Question: I want to calculate the sinus of user inputs using my own functions based on this equation:
'sin(x) = sum_(i=0)^n (-1)^i * (x^(2 i + 1)/((2 i + 1)!))'

I have this code and to my understandings I do exactly the same as what's written in the equation:
'''
#include <stdio.h>
#include <math.h>
int faculty(int factor)
{
int result = 1;
if (factor > 0)
{
for (int i = 1; i <= factor; i++)
{
result = result * i;
}
}
else
{
result = 1;
}
return result;
}
double my_sin(double x, int n)
{
double my_sin = 0;
for (int j = 0; j < n ; j++)
{
double i = (double)j;
double faculty_j = (double)faculty(2*j+1);
my_sin = my_sin + (pow((-1.0), i) * (pow(x, (double)(2.0 * i + 1.0)) / faculty_j));
}
return my_sin;
}
int main()
{
int n = 0;
double x = 0;
printf("x=");
scanf("%lf", &x);
printf("n=");
scanf("%i", &n);
printf("sin(%i)=", (int)x);
printf("%lf
", my_sin(x, n));
return 0;
}
'''
However for example when I use 'x = 8' and 'n = 5' I get 'sin(8)=149' as a result. I tried debugging the code for some time now but I have no idea where the problem might be or how to find out what the problem is.
---
Updated code:
'''
#include <stdio.h>
long int factorial(int factor)
{
long int result = 1;
if (factor > 0)
{
for (int i = 1; i <= factor; i++)
{
result = result * i;
}
}
else
{
result = 1;
}
return result;
}
double my_pow(double a, double b)
{
if (b == 0)
{
return 1;
}
double result = a;
double increment = a;
double i, j;
for (i = 1; i < b; i++)
{
for (j = 1; j < a; j++)
{
result += increment;
}
increment = result;
}
return result;
}
double my_sin(double x, int n)
{
double my_sin = 0;
for (int j = 0; j < n ; j++)
{
double i = (double)j;
double faculty_j = (double)factorial(2*i+1);
my_sin = my_sin + (my_pow((-1.0), i) * (my_pow(x, 2.0 * i + 1.0) / faculty_j));
}
return my_sin;
}
int main()
{
int n = 0;
double x = 0;
printf("x=");
scanf_s("%lf", &x);
printf("n=");
scanf_s("%i", &n);
printf("sin(%i)=", (int)x);
printf("%lf
", my_sin(x, n));
return 0;
}
'''
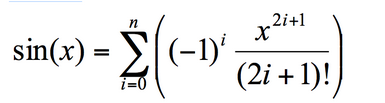
Answer: The problem here is not necessarily your code. It's just your expectations on the equation. I tested the Taylor series for n=5 in Wolfram Alpha and subtracted sin(x) from the series, using the query
'''
(sum (-1)^i * x^(2i+1)/(2i+1)!, i=0 to 5) - sin(x)
'''
to see the error.
<URL>
<URL>
As you can see, the series does a very good approximation when x is around 0, but when x goes above 3, the errors starts to be huge, and they are growing extremely fast. At x=8, the error has the size 67, which is obviously useless. To get a reasonable approximation, you need to use around n=15. Only five is way to little.
What you should do here is to take advantage of the fact that sin(x) = sin(x + k * 2 * PI) where k is an arbitrary integer. And if x is negative, you can just simple use the fact that sin(x) = -sin(-x). I'm showing a simple example of how it's done:
'''
double my_sin(double x, int n)
{
double my_sin = 0;
double sign = 1.0;
// sin(-x) = -sin(x)
// This does not improve accuracy. It's just to make the rest simpler
if(x<0) {
x=-x;
sign *= -1;
}
// sin(x) = sin(k*2*PI + x)
x -= 2*PI*floor(x/(2*PI));
// Continue as usual
return sign * my_sin;
}
'''
You want to be as close to x=0 as possible. In order to improve this even further, you can use the fact that sin(x) = -sin(x+PI), as shown below.
The above is enough to keep everything in the interval [0, PI], but we can actually do better than that by using some more clever math. We can use the fact that sin(x) is symmetric around x=PI/2 + k*PI. So sin(PI/2 -x) = sin(PI/2 + x). Utilizing that will keep you in the interval [0, PI/2] and when you're in that interval, n=2 is enough to get an error below 0.005. And for n=5, the error is below 10^-7. You can add this after the previous steps:
'''
// sin(x) = -sin(x+PI)
if(x>PI) {
x-=PI;
sign *= -1;
}
// sin(PI/2 -x) = sin(PI/2 + x)
if(x>PI/2)
x = PI - x;
'''
However, there is one bug in your code. Remember that the case j=n should be included, so change
'''
for (int j = 0; j < n ; j++)
'''
to
'''
for (int j = 0; j <= n ; j++)
'''
An alternative is to always call the function with 1 added to the argument.
And just for clarity. Remember that the Taylor series expects 'x' to be in radians. If you're using degrees, you'll get the wrong result.
Just for completeness, here is the full function with a few other fixes that does not affect correctness but performance and readability:
'''
double my_sin(double x, int n)
{
double ret = 0;
double sign = 1.0;
if(x<0) {
x=-x;
sign *= -1;
}
x -= 2*PI*floor(x/(2*PI));
if(x>PI) {
x-=PI;
sign *= -1;
}
if(x>PI/2)
x = PI - x;
size_t denominator = 1;
double numerator = x;
int s = -1;
for (int j = 0; j <= n ; j++) {
denominator *= 2*j + 1;
s *= -1;
ret += s * numerator / denominator;
numerator *= x*x;
}
return sign*ret;
}
'''
### Aiming for a certain precision
Say that you want 3 correct decimal digits. Then we can utilize the fact that the numerator grows slower than the denominator and do something like this:
'''
size_t denominator = 1;
double numerator = x;
double term;
int s = -1;
int j = 0;
double tolerance = 0.001;
do {
denominator *= 2*j + 1;
j++;
s *= -1;
term = numerator / denominator;
ret += s * term;
numerator *= x*x;
} while(abs(term) > tolerance);
'''